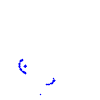
Particle: proton